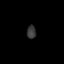
Tissue: lung
Cell type: Epithelial cells
Senescence score: 0.2168
Nuclear area (px): 116
Mean DAPI intensity: 56.103